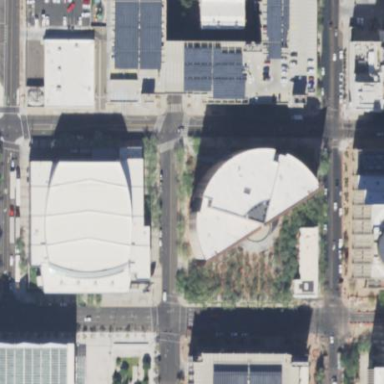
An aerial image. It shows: Courthouse building with flat roof.